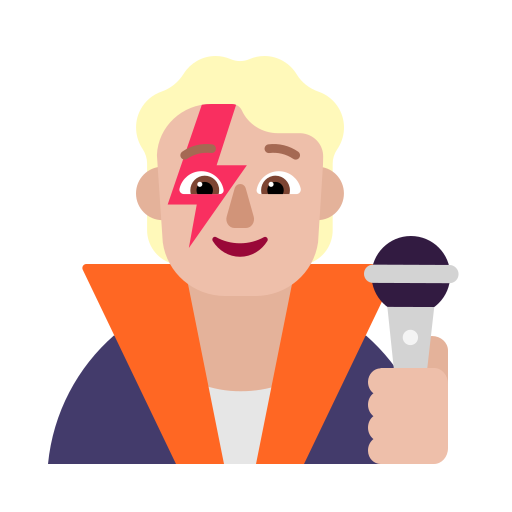
singer flat  light